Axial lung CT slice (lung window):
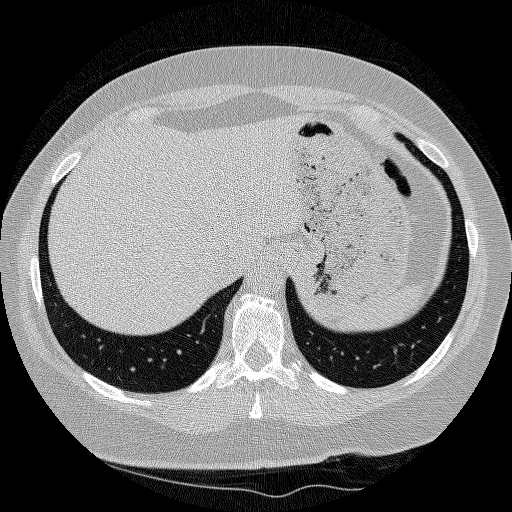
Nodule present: no